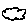
Label: cloud